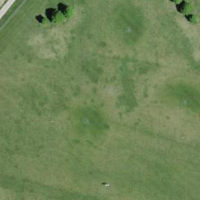
EUNIS habitat code: 53
Species observed at this site:
Tettigonia viridissima